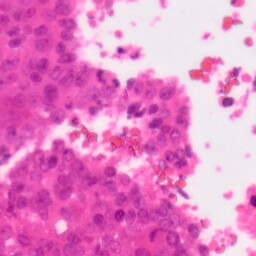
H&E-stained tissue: Colon